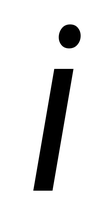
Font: Roboto-Italic_Condensed_Italic